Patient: sex M, age 60
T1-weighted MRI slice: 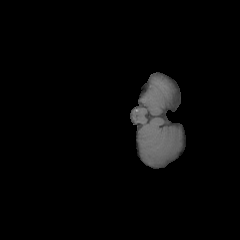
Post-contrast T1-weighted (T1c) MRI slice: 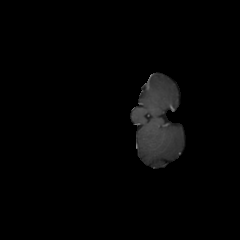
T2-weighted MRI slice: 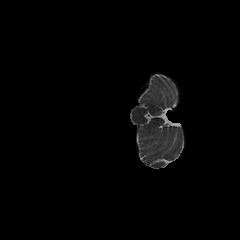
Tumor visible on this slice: no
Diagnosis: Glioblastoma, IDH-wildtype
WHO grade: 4